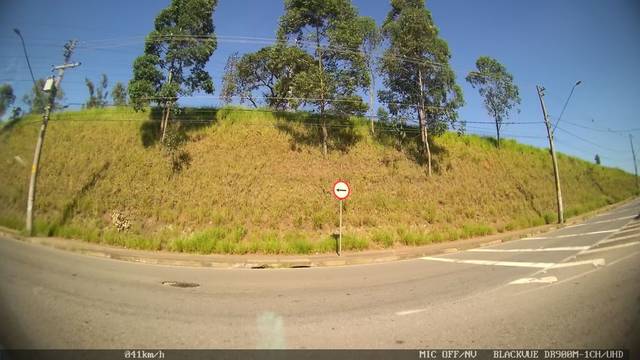
Region: Brazil
Coordinates: -23.666, -46.47